Question: I want to create (CentOS) virtual machine using xen by 'virt-install' command
I am using kickstart and put it in 'http://192.168.1.8/centos/kickstart.cfg'
and put Centos 6.5 in 'http://192.168.1.8/centos/os/'

use
'[root@CentOS ~]# dd if=/dev/zero of=/var/lib/xen/images/vserver.img bs=1M count=4000'
'[root@CentOS ~]# virt-install -p -n vserver -r 512 -f /var/lib/xen/images/vserver.img -l http://192.168.1.8/centos/os -x ks=http://192.168.1.8/centos/kickstart.cfg -w bridge:xenbr0 --vcpus=1'
the result
'Starting install... ERROR Could not find an installable distribution at 'http://192.168.1.8/centos/os' The location must be the root directory of an install tree. Domain installation does not appear to have been successful. If it was, you can restart your domain by running: virsh --connect xen:/// start vserver otherwise, please restart your installation.'
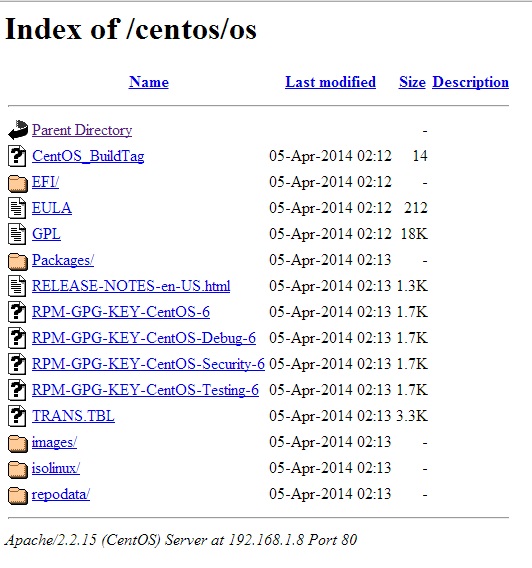
Answer: it's need the .treeinfo file,
'''
vi /var/www/html/centos/os/.treeinfo
'''
and add this lines:
'''
[general]
family = CentOS
timestamp = <PHONE>.56
variant =
totaldiscs = 1
version = 6.5
discnum = 1
packagedir =
arch = i386
[images-i386]
initrd = images/pxeboot/initrd.img
[images-xen]
initrd = isolinux/initrd.img
kernel = isolinux/vmlinuz
[stage2]
mainimage = images/install.img
'''
don't copy it directly from the browser, write it by keyboard or copy it to a text file first, in order to remove any special characters.
finally give Apache ownership to the files:
'''
chown -R apache:apache /var/www/html/*
'''
In the virt-install command add the CentOS (URL) as string
and use '--bridge=xenbr0' instead of 'bridge:xenbr0'
'''
[root@CentOS ~]# virt-install -p -n vserver -r 512 -f /var/lib/xen/images/vserver.img -l "http://192.168.1.8/centos/os" -x -w --bridge=xenbr0 --vcpus=1
'''
P.S: change the arch field if you are using 64bit version to x86_64